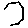
Label: hexagon